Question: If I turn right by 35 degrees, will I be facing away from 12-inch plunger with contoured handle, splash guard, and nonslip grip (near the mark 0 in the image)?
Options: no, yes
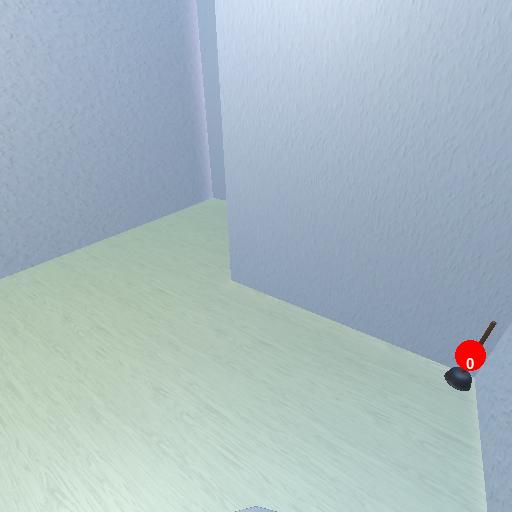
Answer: no